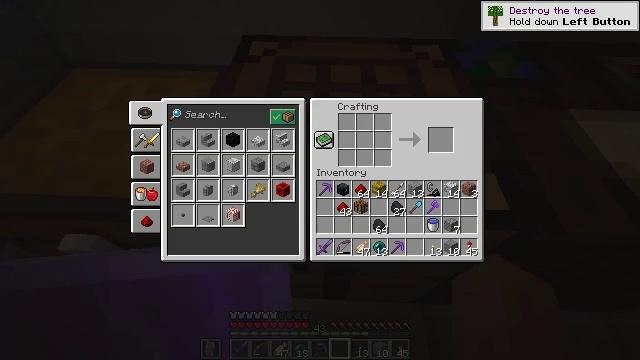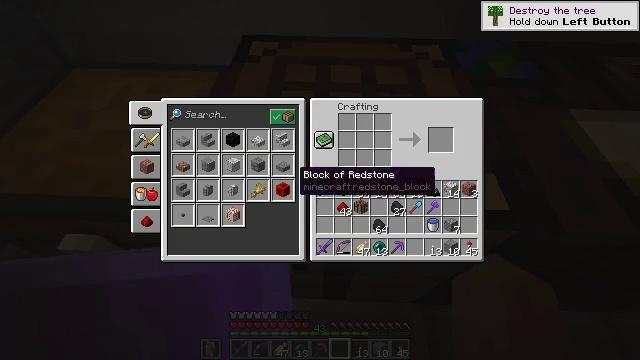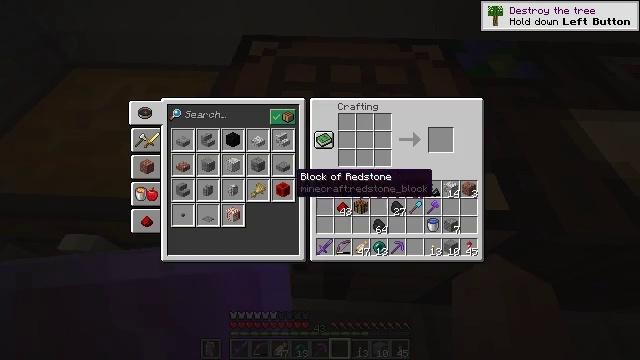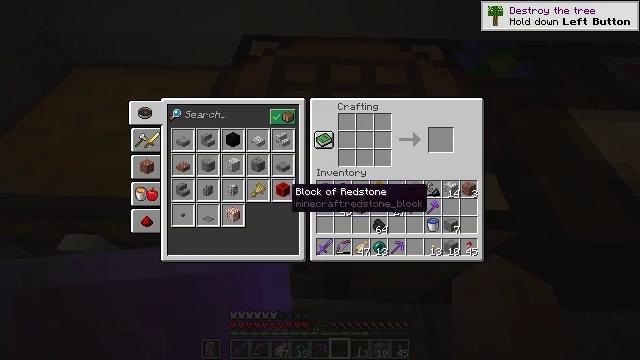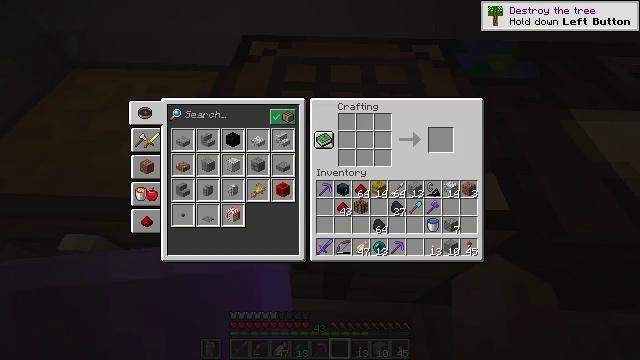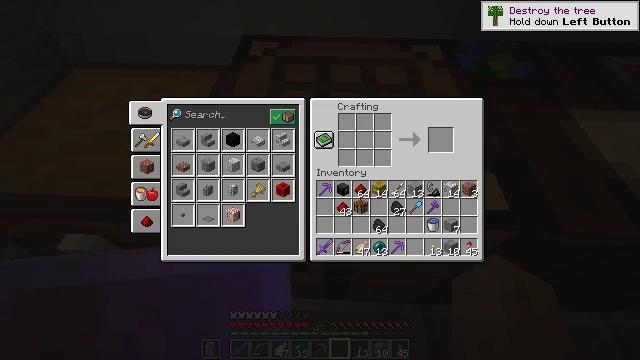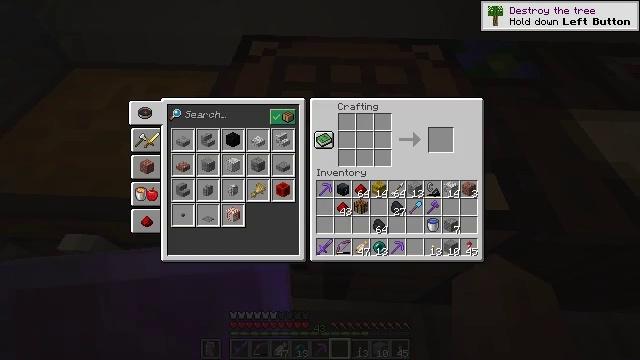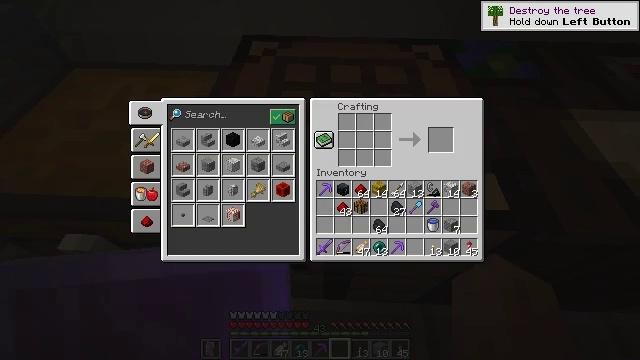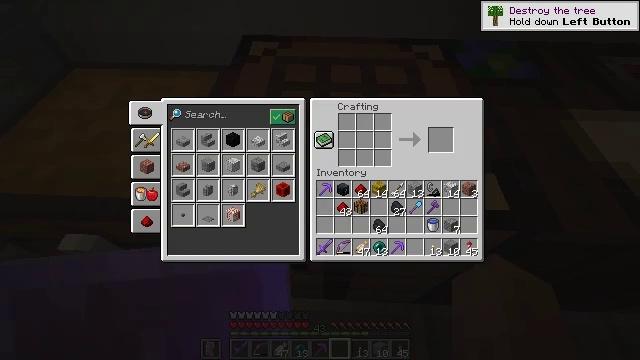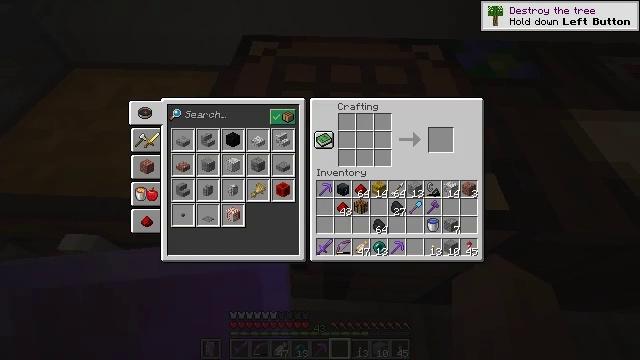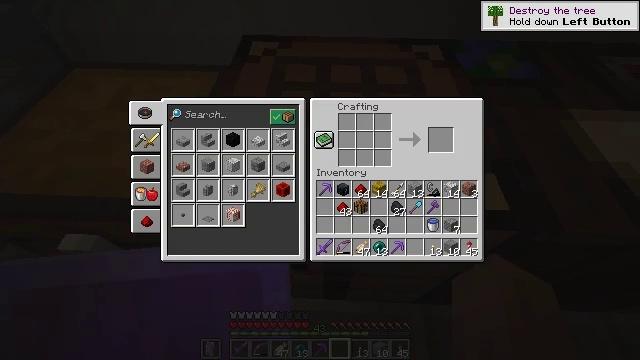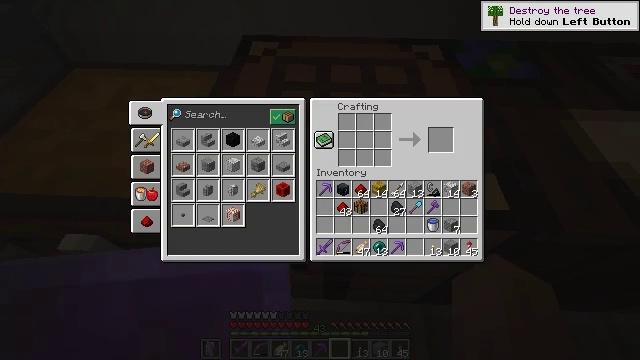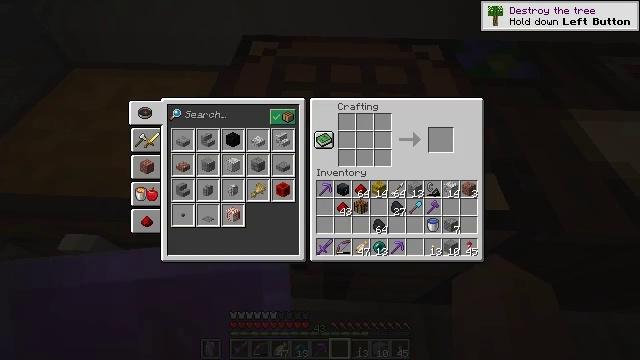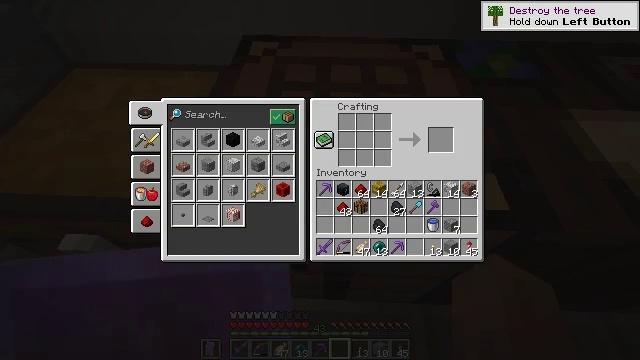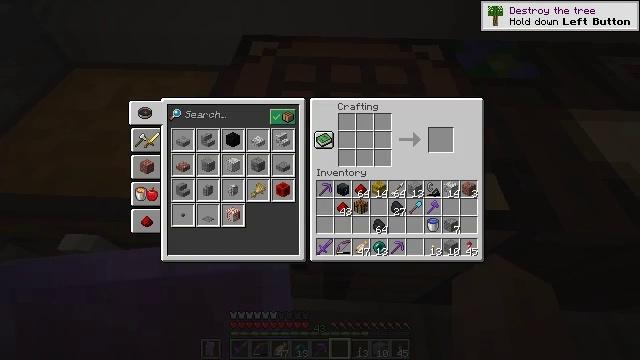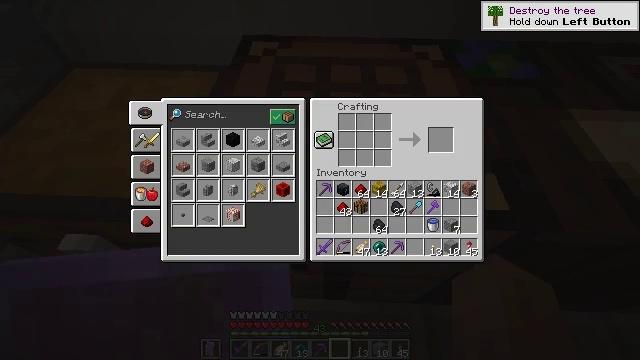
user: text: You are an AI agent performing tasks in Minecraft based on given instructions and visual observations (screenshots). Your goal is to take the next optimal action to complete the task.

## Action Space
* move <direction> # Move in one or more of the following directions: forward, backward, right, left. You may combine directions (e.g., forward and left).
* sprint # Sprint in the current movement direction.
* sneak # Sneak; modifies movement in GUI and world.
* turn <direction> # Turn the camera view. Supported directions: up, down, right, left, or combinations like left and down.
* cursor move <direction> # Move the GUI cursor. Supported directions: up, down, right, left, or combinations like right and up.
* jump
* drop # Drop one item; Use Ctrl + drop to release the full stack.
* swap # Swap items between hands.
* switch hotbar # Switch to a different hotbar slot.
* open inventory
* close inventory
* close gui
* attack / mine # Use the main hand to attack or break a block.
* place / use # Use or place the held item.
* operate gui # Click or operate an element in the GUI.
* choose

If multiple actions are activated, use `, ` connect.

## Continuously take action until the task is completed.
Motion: motion action
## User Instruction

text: Transform redstone dust into a solid redstone block.
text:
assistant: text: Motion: no_op
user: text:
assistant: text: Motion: no_op
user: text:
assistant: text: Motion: cursor move down
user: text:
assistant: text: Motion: cursor move down
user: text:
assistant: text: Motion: cursor move down
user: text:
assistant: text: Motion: no_op
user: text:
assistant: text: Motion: no_op
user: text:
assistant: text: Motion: no_op
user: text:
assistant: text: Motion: no_op
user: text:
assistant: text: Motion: no_op
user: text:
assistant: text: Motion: no_op
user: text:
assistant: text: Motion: no_op
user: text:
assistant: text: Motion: no_op
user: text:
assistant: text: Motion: no_op
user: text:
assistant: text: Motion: cursor move left
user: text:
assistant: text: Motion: cursor move left
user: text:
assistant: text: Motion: no_op
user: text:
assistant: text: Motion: no_op
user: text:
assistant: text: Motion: no_op
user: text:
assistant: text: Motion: no_op
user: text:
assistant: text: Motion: no_op
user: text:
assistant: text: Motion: no_op
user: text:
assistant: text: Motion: no_op
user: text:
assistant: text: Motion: cursor move right and up
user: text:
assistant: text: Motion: cursor move right and up
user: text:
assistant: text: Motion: no_op
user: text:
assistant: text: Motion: no_op
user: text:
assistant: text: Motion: no_op
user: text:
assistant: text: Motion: no_op
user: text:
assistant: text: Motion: no_op